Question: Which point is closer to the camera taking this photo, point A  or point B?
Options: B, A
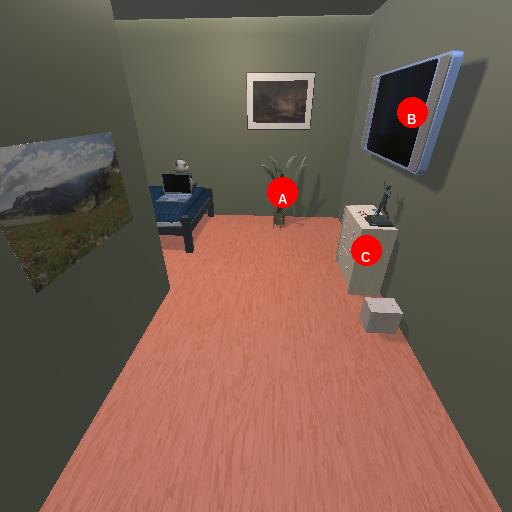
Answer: B